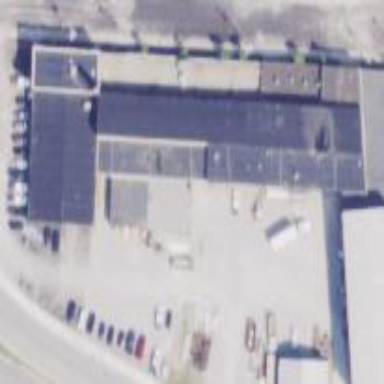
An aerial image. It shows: Industrial building.